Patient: sex F, age 82
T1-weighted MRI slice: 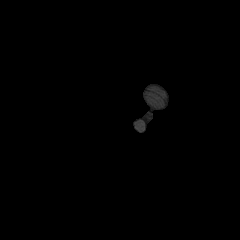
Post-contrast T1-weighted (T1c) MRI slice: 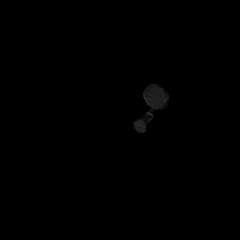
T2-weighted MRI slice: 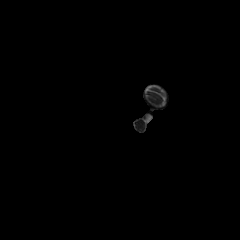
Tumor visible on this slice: no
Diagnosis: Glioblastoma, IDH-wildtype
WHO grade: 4